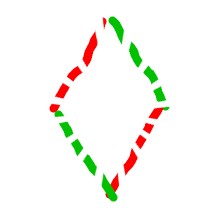
Shape: rhombus